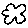
Label: cloud